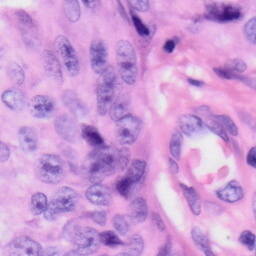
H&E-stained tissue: Skin